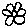
Label: flower